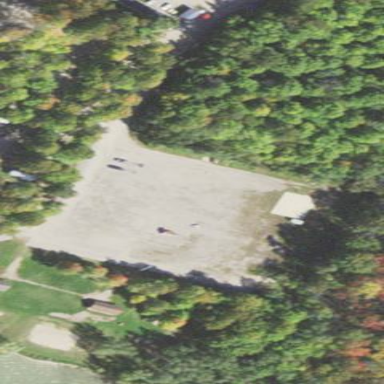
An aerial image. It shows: Parking area.